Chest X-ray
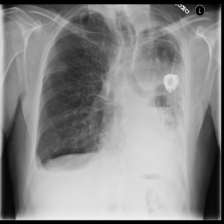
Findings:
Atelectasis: negative
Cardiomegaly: negative
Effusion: positive
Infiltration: negative
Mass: negative
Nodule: negative
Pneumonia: negative
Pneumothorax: negative
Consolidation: negative
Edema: negative
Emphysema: negative
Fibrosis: negative
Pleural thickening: negative
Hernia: negative